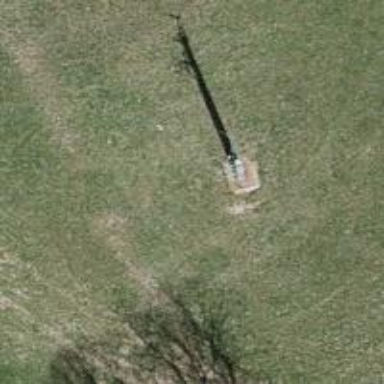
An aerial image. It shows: Power pole.